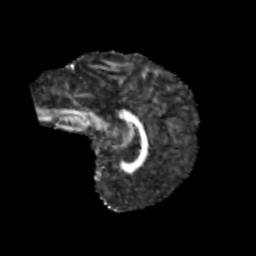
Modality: FA
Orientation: sagittal
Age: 10
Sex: male
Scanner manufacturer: siemens
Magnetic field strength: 3 T
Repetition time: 3.8 s
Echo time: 0.07 s